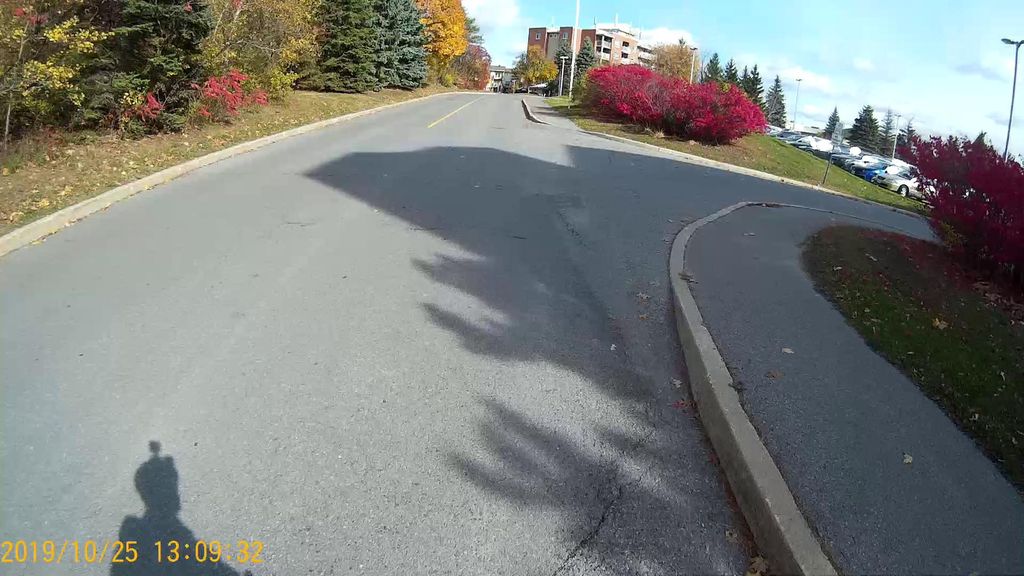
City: ottawa-gatineau